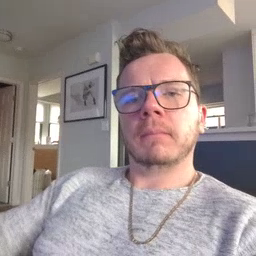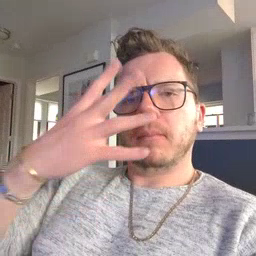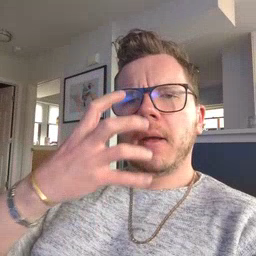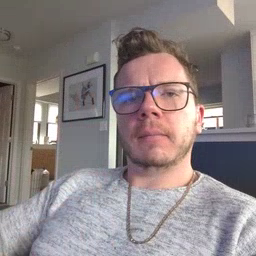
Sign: mad